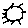
Label: sun